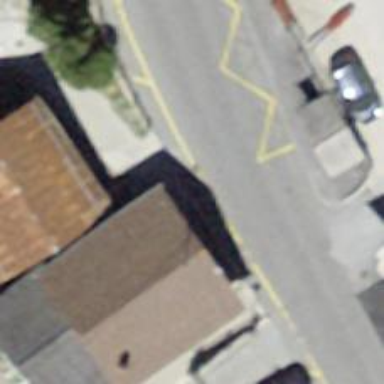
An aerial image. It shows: Bus stop with platform for public transport.